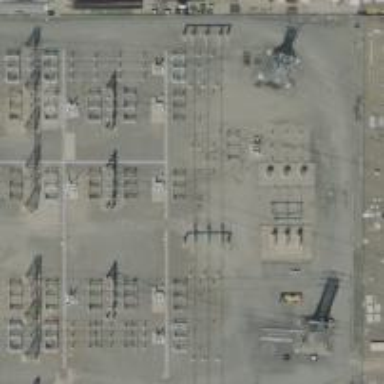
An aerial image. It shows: Switch used for power control.